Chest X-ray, PA view. Patient: 61 years old, sex F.
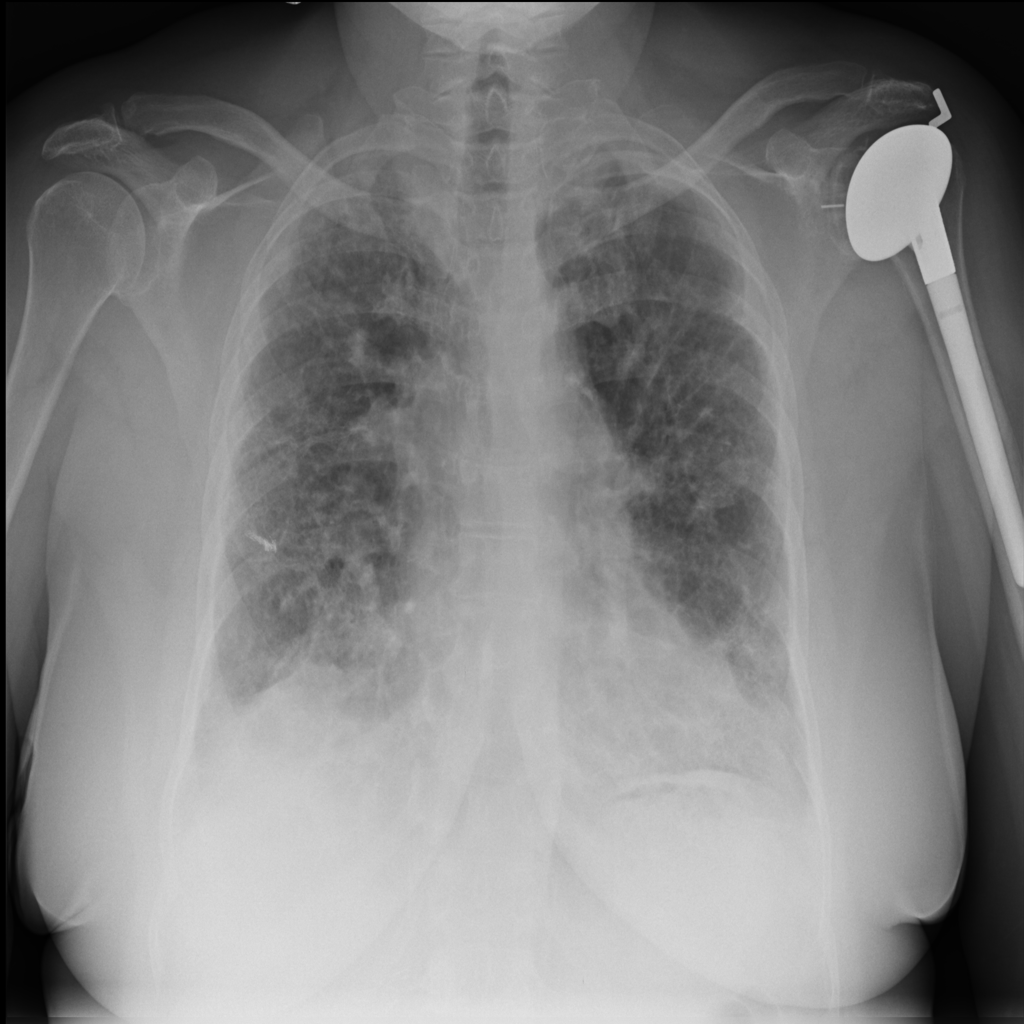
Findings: Nodule